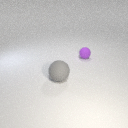
large gray rubber sphere in front of small purple rubber sphere